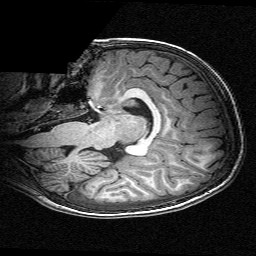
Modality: T1w
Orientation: sagittal
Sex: female